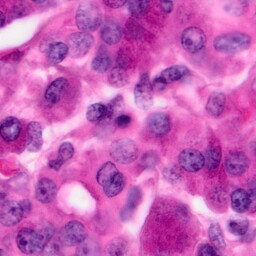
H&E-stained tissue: Pancreatic